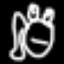
Label: frog